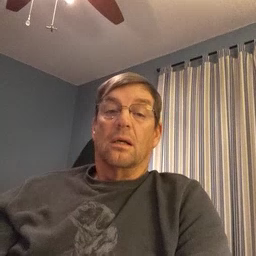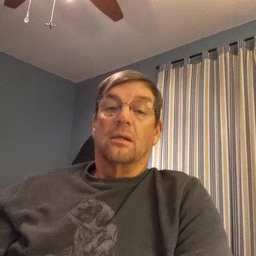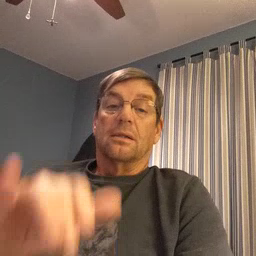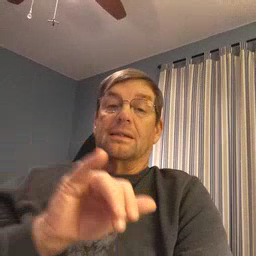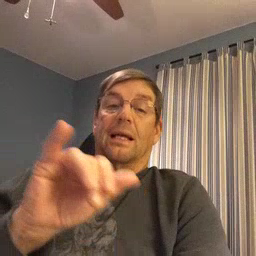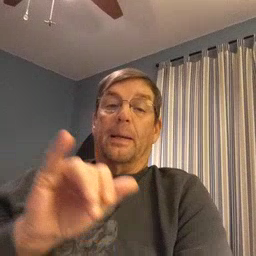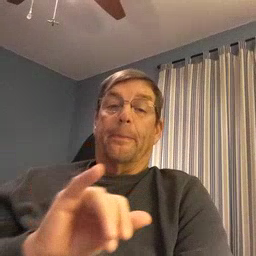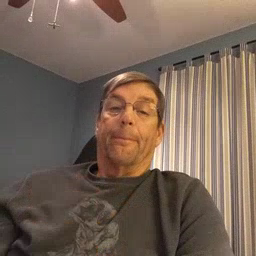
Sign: same